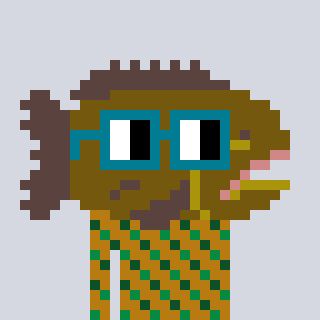
a pixel art character with square dark green glasses, a grouper-shaped head and a gold-colored body on a cool background